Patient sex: M
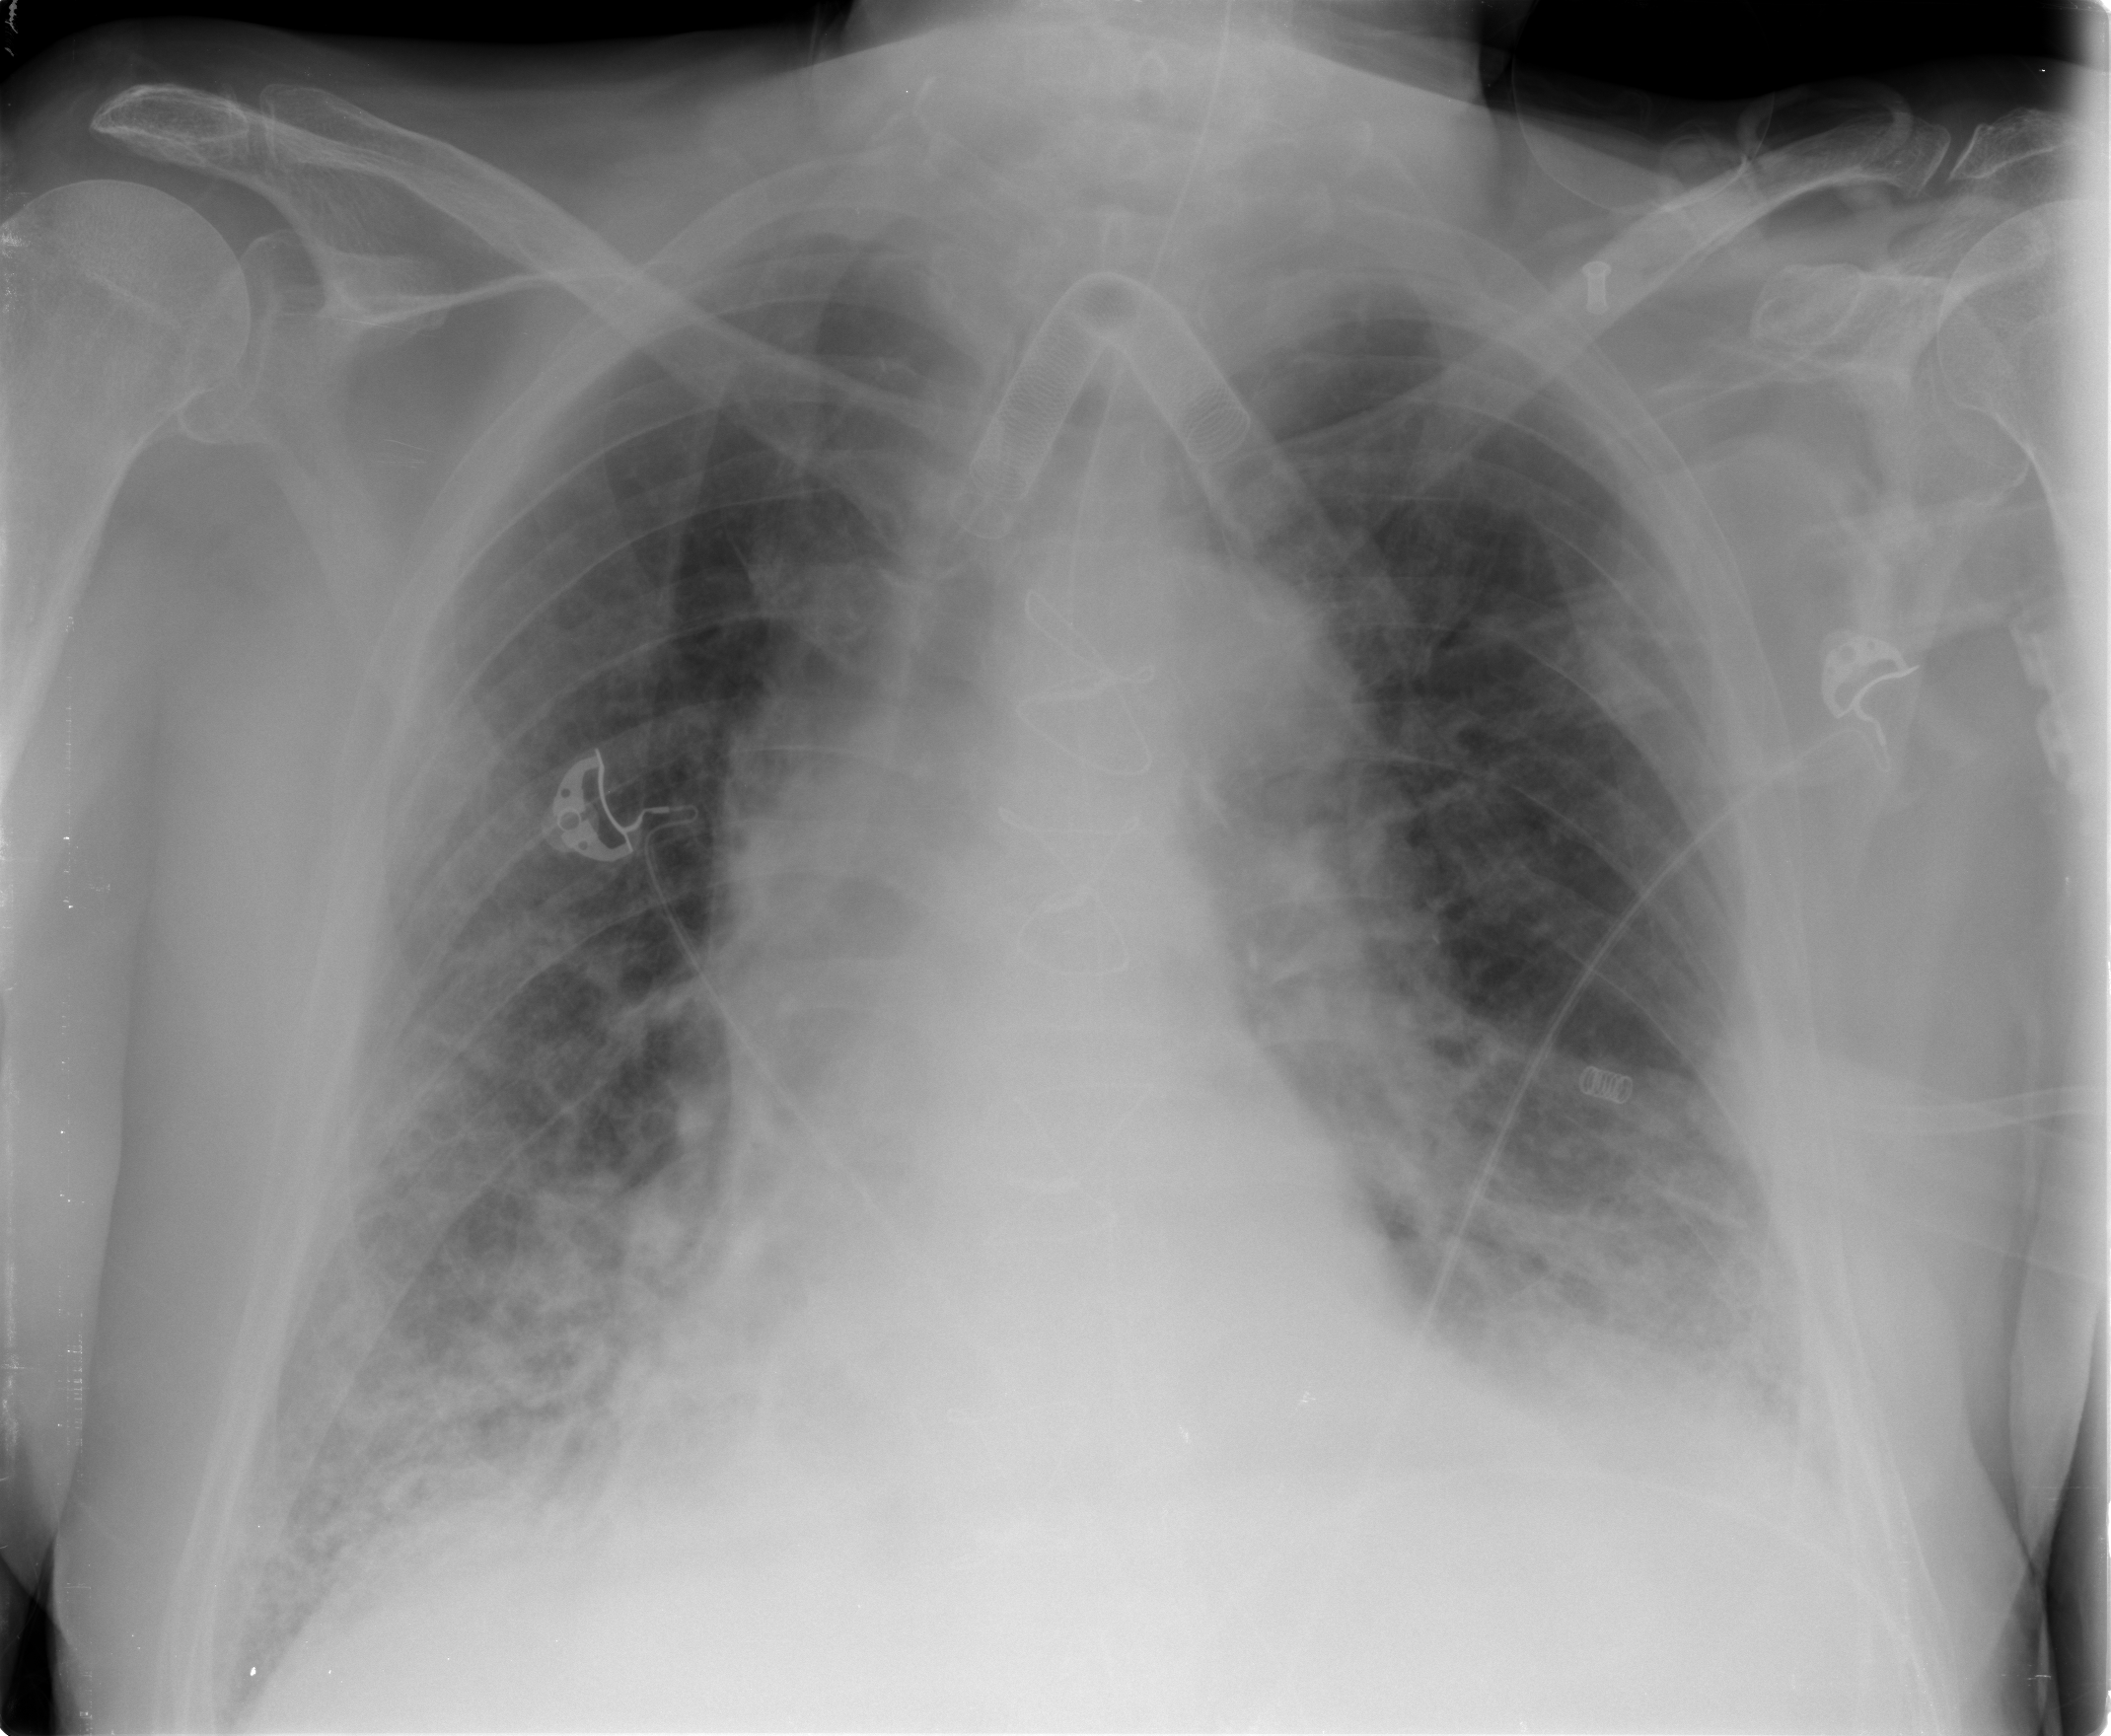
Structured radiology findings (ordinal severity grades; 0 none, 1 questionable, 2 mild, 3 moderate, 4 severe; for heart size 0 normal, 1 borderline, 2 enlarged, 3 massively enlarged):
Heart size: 2
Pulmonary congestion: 2
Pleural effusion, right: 1
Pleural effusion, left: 2
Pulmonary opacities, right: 2
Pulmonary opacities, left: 3
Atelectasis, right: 3
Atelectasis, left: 2